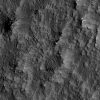
Atmospheric dust classification: not_dusty